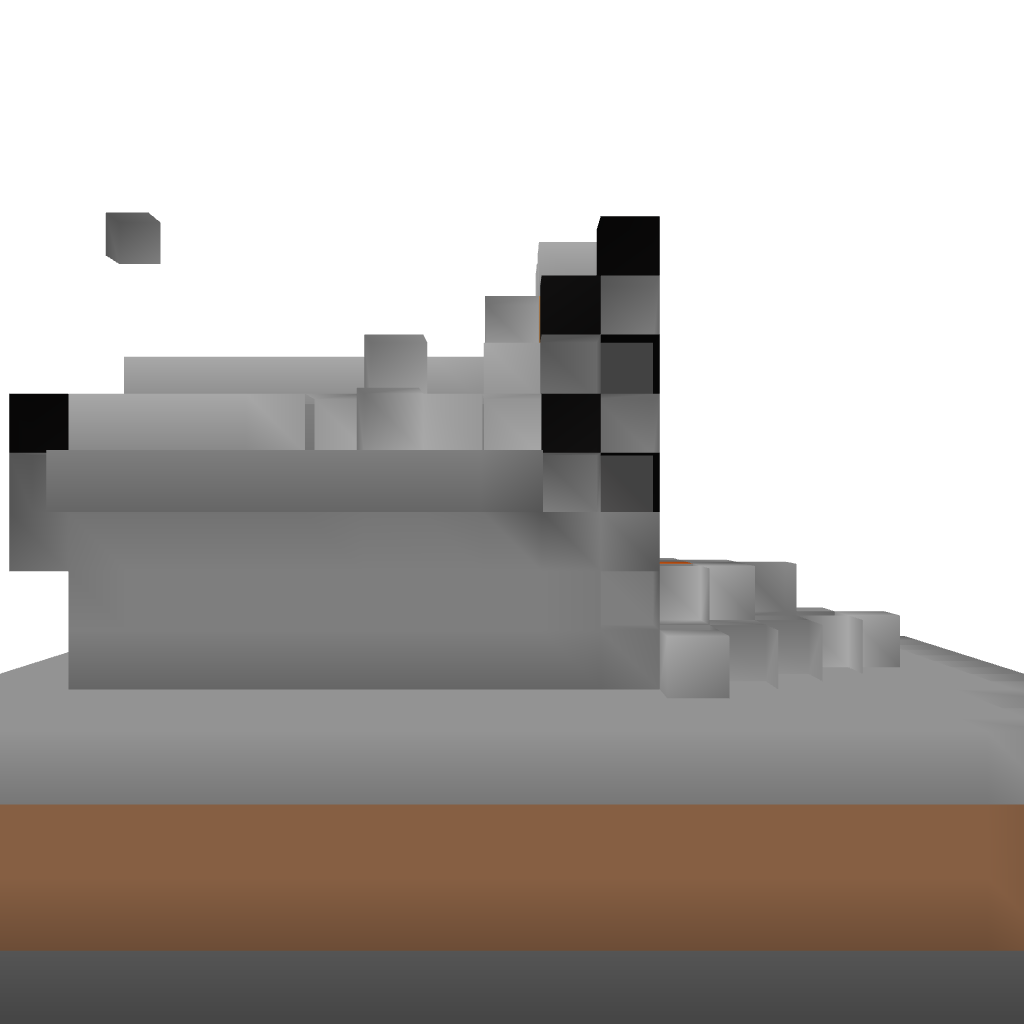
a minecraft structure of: TNT Cannon